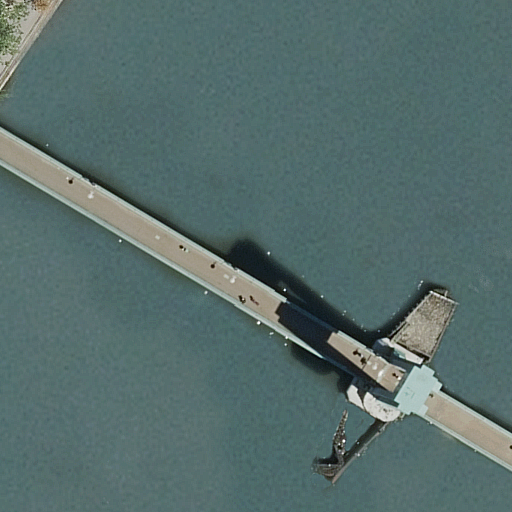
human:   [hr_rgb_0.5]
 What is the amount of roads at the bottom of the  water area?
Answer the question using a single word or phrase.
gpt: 0

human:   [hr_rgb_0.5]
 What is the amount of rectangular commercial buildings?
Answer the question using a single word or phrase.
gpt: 0

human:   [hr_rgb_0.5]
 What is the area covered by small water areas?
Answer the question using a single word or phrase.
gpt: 0m2

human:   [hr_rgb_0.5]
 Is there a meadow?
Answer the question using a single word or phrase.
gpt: no

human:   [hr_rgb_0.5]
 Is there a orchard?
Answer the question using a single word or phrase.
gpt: no

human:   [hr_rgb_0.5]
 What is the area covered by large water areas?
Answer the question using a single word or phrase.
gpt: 10509m2

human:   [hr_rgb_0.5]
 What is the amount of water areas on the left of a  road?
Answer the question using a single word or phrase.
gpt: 0

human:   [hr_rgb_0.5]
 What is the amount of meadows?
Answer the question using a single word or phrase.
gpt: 0

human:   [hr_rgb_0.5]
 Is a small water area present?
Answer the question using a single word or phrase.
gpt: no

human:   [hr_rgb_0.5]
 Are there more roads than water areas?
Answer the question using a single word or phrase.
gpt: yes

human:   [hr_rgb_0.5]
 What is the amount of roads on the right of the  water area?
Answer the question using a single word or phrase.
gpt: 0

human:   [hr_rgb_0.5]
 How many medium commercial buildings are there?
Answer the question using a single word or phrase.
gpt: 0

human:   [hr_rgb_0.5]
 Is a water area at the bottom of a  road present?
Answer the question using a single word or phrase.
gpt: no

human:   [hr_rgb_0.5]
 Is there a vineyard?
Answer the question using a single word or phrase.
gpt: no

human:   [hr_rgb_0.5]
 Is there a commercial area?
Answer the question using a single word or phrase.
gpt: no

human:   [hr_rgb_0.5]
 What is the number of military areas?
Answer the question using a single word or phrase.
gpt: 0

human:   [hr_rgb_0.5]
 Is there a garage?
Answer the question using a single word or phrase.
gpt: no

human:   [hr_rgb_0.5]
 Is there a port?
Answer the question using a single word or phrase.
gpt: no

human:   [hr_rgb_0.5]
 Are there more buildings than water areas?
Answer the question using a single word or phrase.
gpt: no

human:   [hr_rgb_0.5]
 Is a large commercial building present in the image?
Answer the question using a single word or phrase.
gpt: no

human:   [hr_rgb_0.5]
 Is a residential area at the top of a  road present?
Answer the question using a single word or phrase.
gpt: no

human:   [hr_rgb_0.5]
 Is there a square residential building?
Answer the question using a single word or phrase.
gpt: no

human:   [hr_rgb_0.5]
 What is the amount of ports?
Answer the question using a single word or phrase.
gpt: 0

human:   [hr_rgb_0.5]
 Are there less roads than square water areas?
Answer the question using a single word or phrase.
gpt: no

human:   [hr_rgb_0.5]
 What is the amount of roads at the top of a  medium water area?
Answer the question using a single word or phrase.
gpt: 0

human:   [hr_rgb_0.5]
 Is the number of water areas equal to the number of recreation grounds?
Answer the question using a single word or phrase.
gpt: no

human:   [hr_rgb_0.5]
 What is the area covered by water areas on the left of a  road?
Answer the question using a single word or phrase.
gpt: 0m2

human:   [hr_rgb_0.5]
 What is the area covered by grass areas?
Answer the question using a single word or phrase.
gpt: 0m2

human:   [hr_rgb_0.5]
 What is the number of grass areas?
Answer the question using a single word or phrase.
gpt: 0

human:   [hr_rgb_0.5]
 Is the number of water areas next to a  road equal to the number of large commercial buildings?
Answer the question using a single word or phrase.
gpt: no

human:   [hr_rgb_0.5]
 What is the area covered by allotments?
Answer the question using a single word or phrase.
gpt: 0m2

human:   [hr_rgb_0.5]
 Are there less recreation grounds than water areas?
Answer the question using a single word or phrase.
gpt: yes

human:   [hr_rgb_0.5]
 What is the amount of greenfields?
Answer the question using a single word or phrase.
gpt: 0

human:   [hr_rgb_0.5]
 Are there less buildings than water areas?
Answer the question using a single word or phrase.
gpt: yes

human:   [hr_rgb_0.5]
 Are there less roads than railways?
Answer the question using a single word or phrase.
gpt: no

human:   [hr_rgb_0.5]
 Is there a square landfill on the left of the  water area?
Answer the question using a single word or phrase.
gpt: no